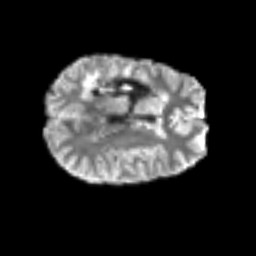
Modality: T2w
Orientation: axial
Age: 31
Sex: female
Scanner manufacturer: siemens
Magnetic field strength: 3 T
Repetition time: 6.1 s
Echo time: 0.101 s